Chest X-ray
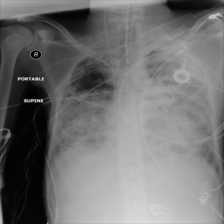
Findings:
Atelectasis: negative
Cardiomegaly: negative
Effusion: positive
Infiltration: negative
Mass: negative
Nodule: negative
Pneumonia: negative
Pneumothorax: negative
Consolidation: negative
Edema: negative
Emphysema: negative
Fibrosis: negative
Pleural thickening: negative
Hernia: negative